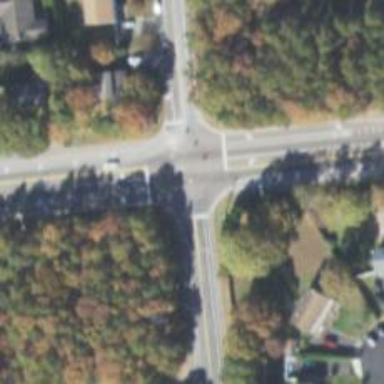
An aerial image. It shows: Cycleway.